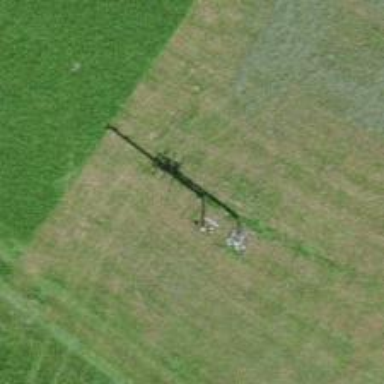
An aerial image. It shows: Power pole.